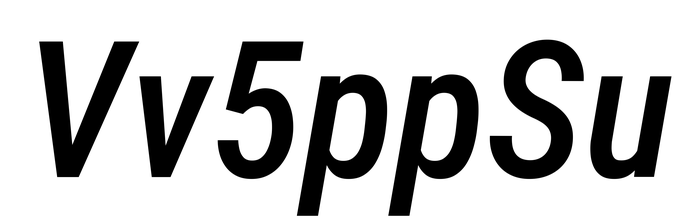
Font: Roboto-Italic_Condensed_Medium_Italic